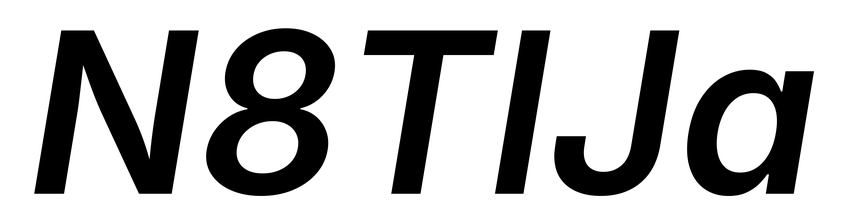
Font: Inter-Italic_SemiBold_Italic